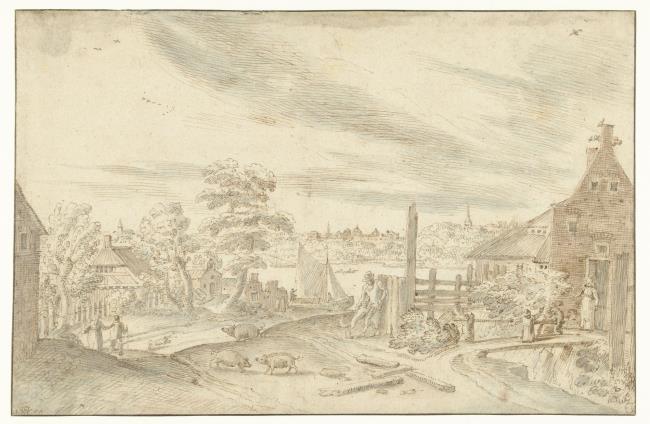
Title: Riverlandscape with a view on a ferry house
Artist: Hendrick van Cleve (III)
Earliest date: 1584
Latest date: 1584
Genre: drawing
Iconography: cattle
Keywords: landscape (genre), river landscape, river, house, pig, dog, farmer, chapel, sailboat